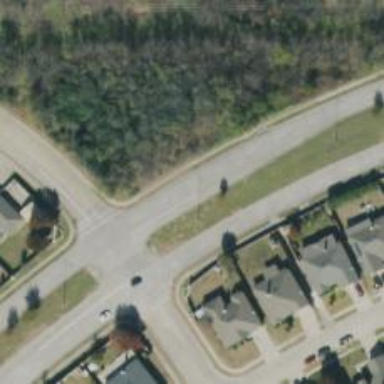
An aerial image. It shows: Secondary road.